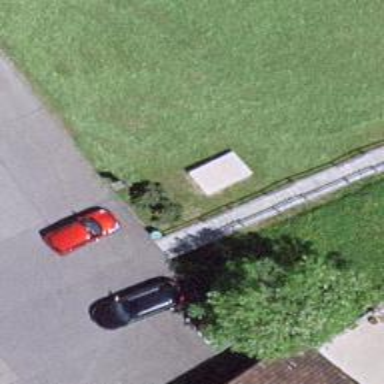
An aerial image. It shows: Road with steps.